Question: I am trying to access an Excel file in Python, but I'm getting the following error:
'''
FileNotFoundError: [Errno 2] No such file or directory: 'input/sales-feb-2014.xlsx'
'''
Could you please help me defining the path of the file?
Python Code:
'''
from xlrd import open_workbook
sheet = open_workbook('input/sales-feb-2014.xlsx').sheet_by_index(0)
print (sheet.cell_value(3,0))
'''

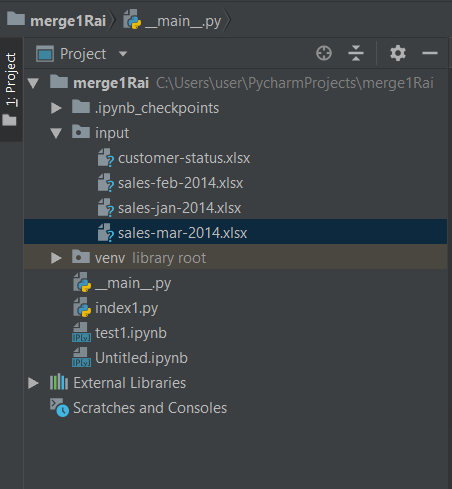
Answer: You either need to add the full path to 'open_workbook(your_full_path_comes_here)' or change the directory you are working in before.
You can use the 'os'module to before calling your variable.
'''
import os
os.chdir(r'...your/path/input')
'''